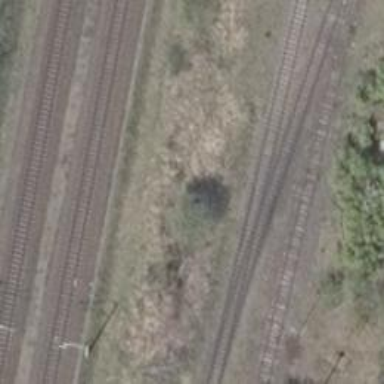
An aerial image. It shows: Railway yard in service.